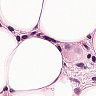
Metastatic tissue present: yes